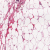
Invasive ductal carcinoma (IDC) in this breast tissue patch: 0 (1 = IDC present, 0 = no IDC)